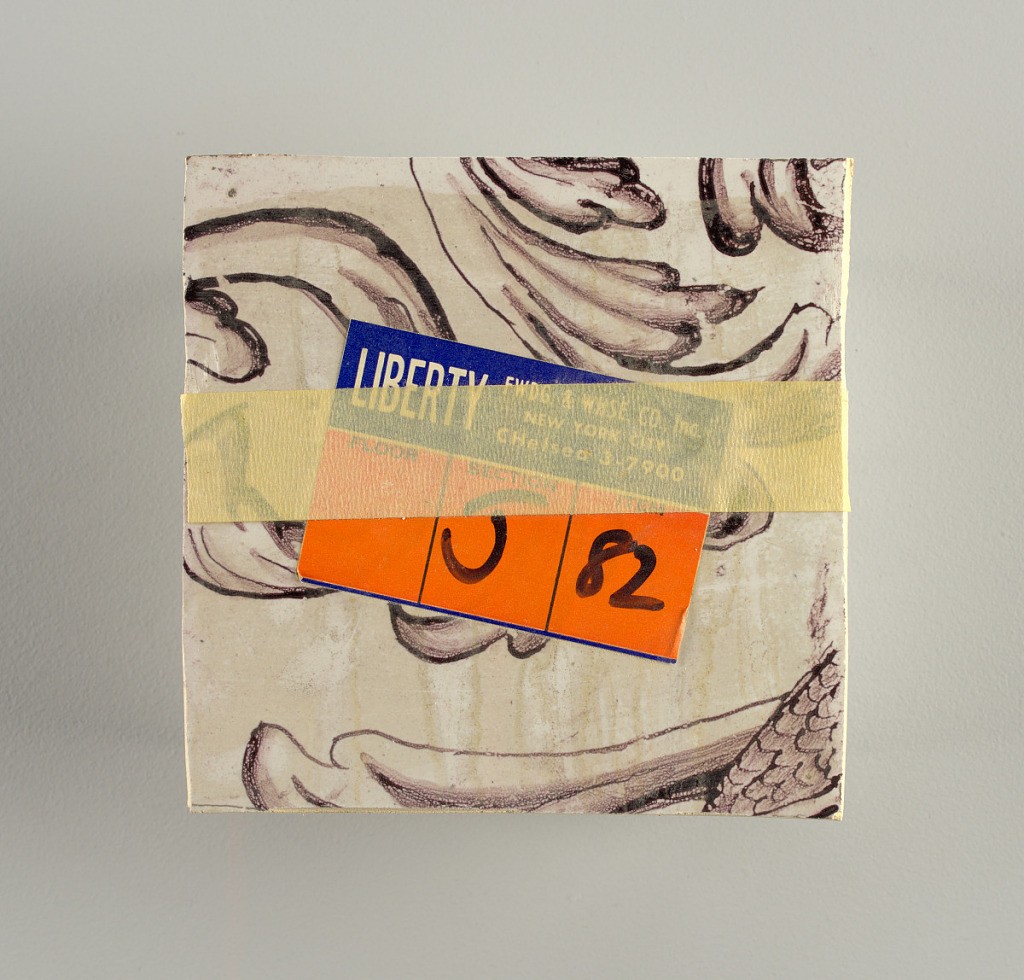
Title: Wall facing
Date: ca. 1725
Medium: tin-glazed earthenware, underglaze
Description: Two vertical rectangles, twenty-three tiles high.  A) Nine tiles wide at top; seven tiles wide at bottom.  B) Ten and one-half tiles wide.

Arabesque design of foliage.  A) with centered figure of Justice under a canopy.  B) with centered urn.